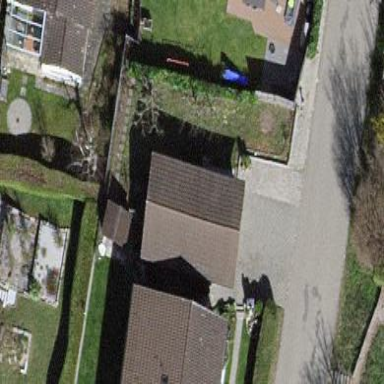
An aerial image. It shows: Garage.